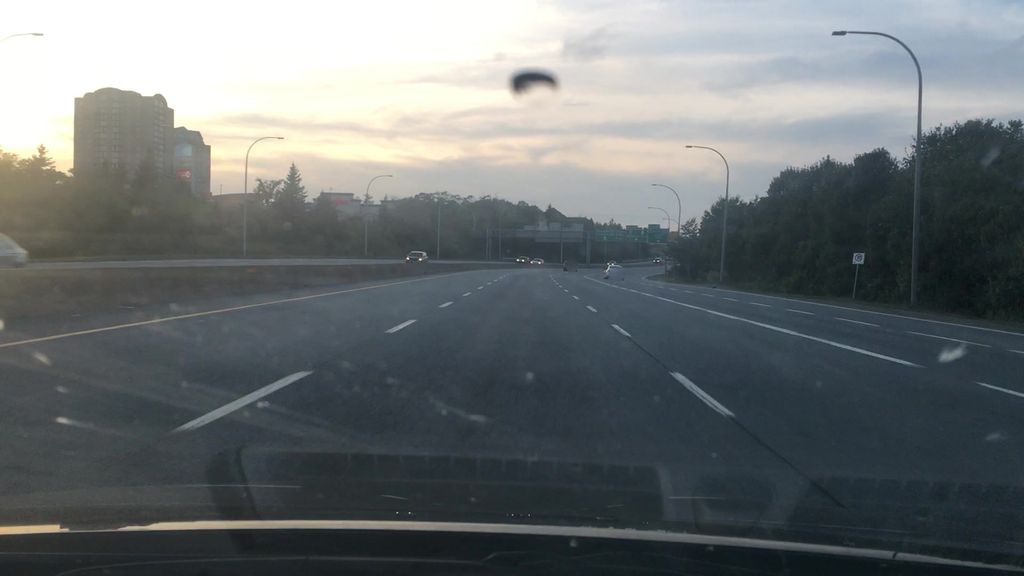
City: halifax